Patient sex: M
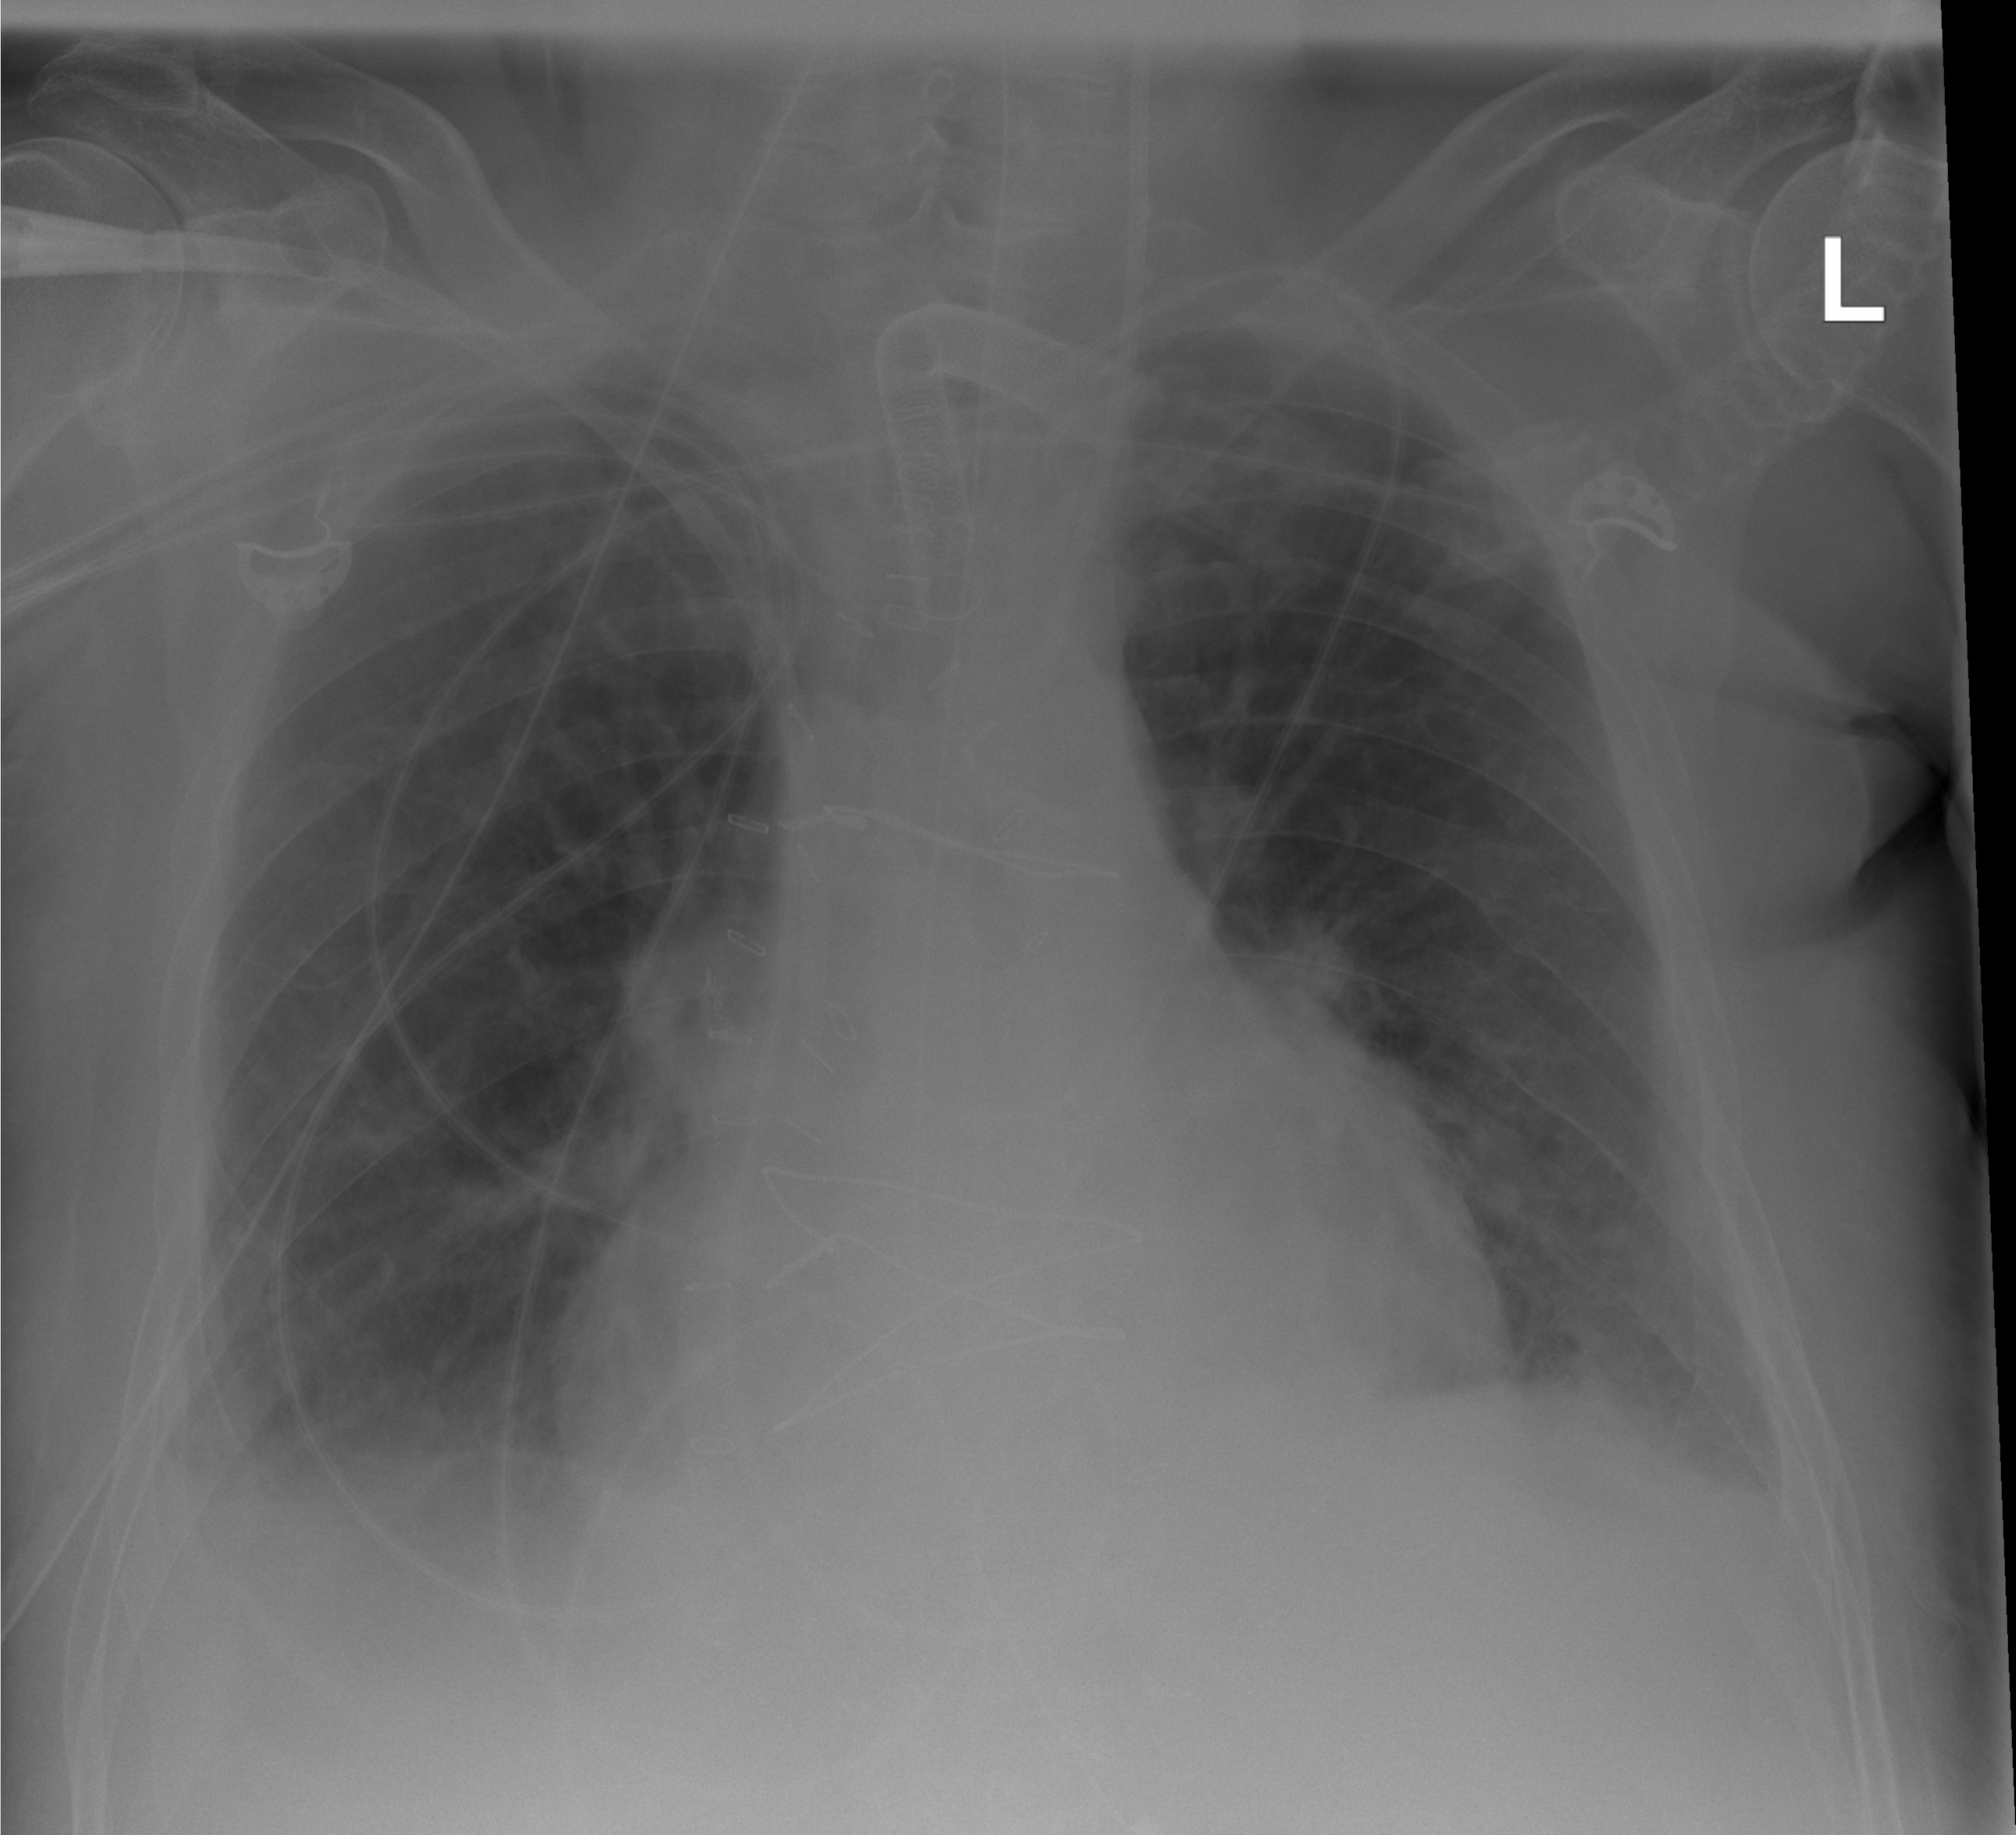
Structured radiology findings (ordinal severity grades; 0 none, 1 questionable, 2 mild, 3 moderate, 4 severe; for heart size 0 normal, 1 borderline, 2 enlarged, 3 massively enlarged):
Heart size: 2
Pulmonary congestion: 1
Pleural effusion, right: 2
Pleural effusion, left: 2
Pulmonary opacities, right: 0
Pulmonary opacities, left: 0
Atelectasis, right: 2
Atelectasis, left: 2